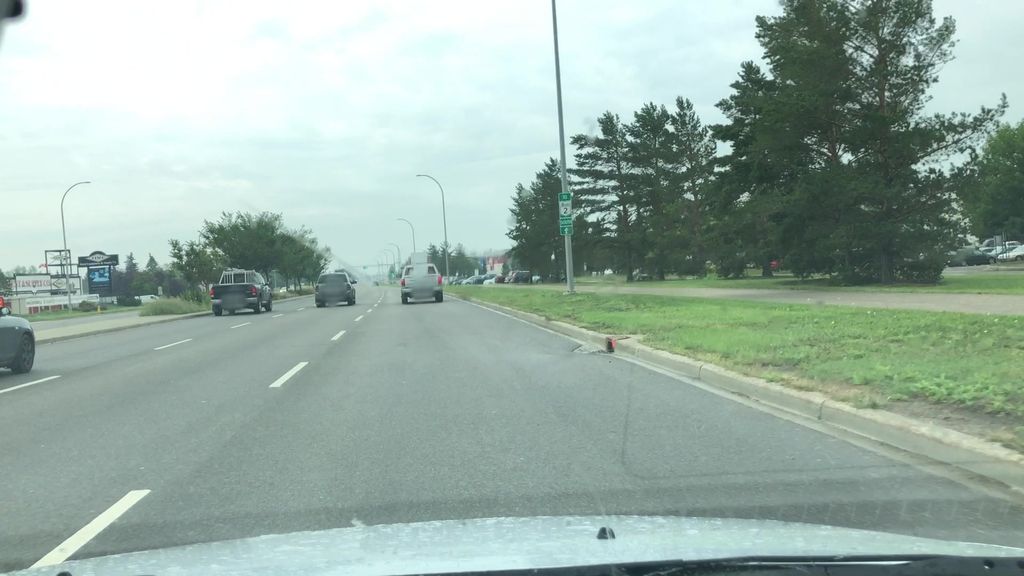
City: edmonton